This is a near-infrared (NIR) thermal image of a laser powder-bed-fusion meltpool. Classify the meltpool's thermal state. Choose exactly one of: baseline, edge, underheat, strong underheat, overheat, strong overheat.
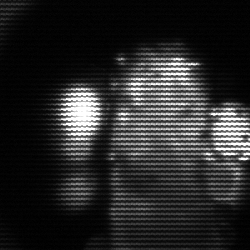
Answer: strong underheat